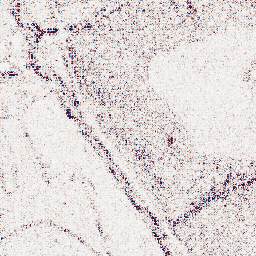
Category: wavelet
Decomposition family: wavelet_biorthogonal
Decomposition parameters: wavelet: bior5.5
level: 1
Upsampling method: lanczos
Upsampling parameters: scale: 8
Upsampling scale: 8